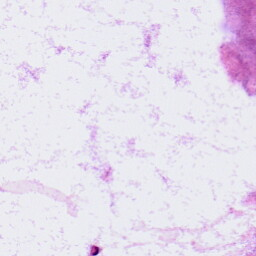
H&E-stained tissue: LymphNode